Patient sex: M
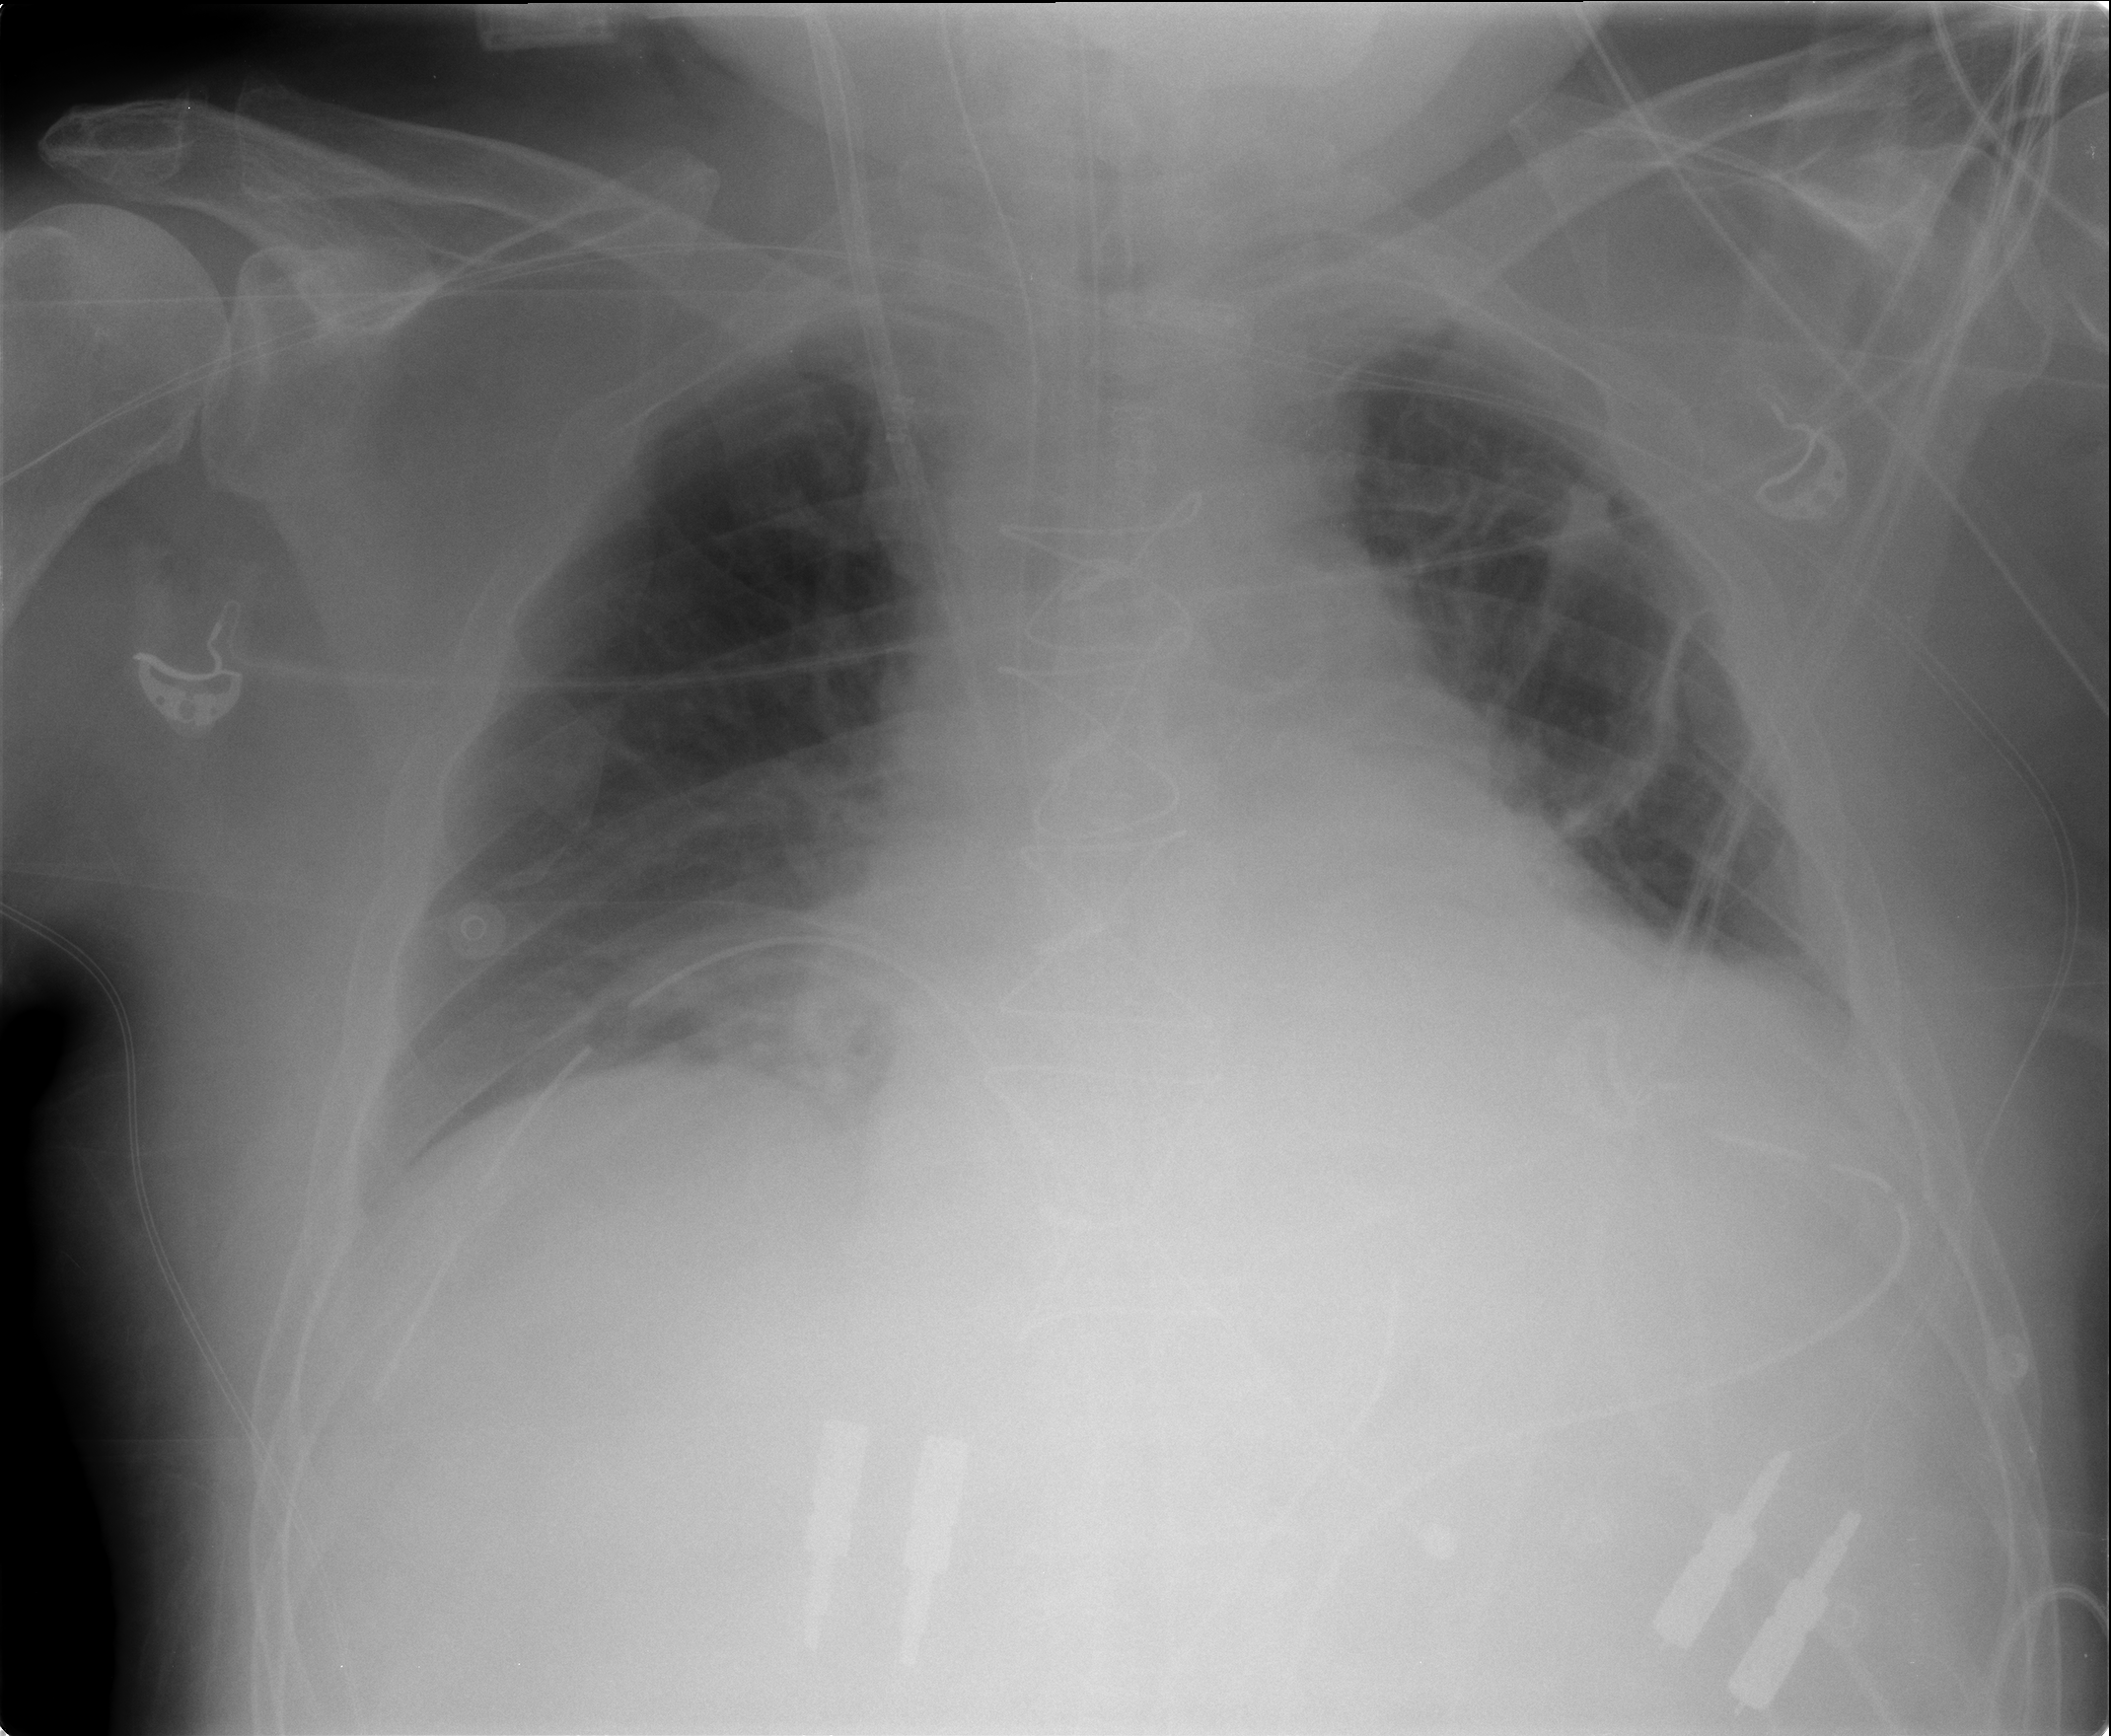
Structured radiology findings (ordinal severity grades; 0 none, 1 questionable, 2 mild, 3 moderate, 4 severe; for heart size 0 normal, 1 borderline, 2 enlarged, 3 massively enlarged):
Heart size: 2
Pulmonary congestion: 0
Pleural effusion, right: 1
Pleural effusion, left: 2
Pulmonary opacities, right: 0
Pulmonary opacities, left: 0
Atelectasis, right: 2
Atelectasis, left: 2